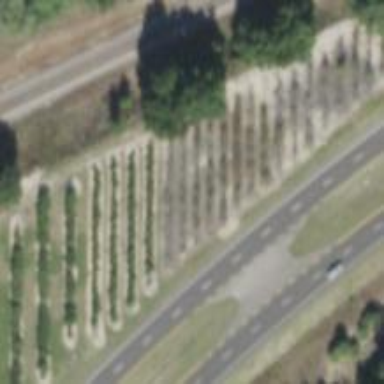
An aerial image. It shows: Asphalt trunk link road.